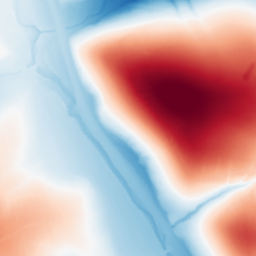
Category: trend_removal
Decomposition family: polynomial_high
Decomposition parameters: degree: 6
Upsampling method: bicubic
Upsampling parameters: scale: 8
Upsampling scale: 8